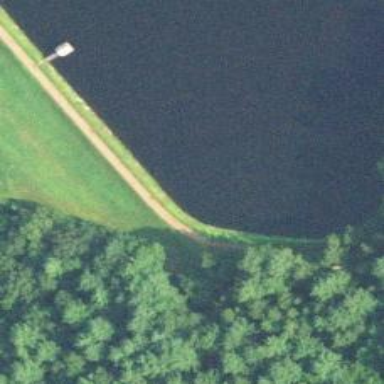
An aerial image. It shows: Dyke with dam as waterway.